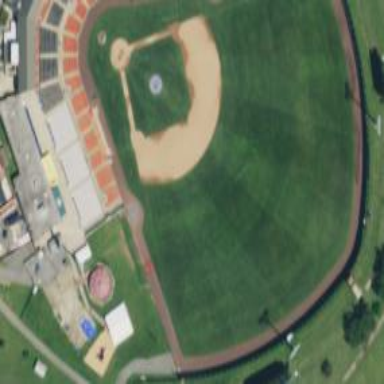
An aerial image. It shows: Baseball pitch for leisure land.